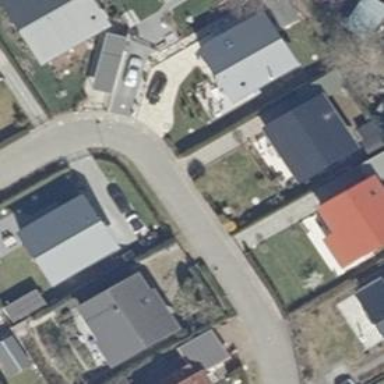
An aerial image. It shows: Living street.